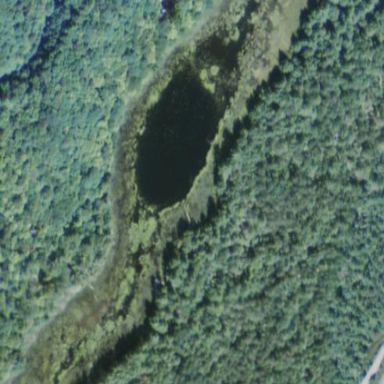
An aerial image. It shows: Serene lake.